Question: What is being searched for?
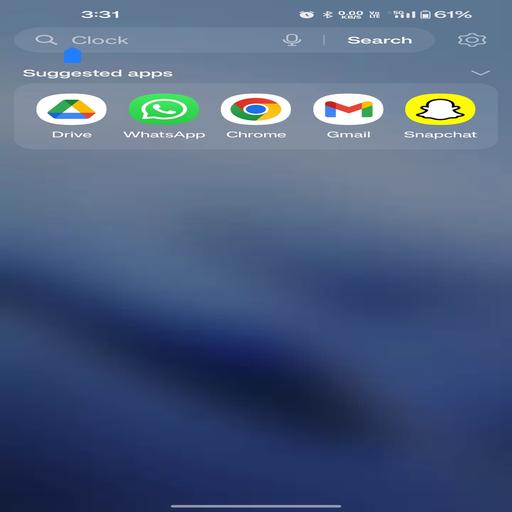
Answer: Clock